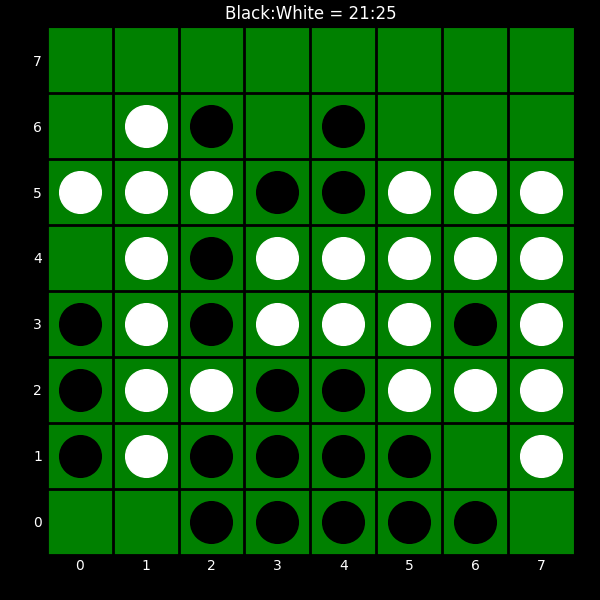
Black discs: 21
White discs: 25